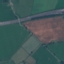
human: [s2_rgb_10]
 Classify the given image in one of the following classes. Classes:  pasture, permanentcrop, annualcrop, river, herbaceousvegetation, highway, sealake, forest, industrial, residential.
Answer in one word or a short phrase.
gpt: Highway